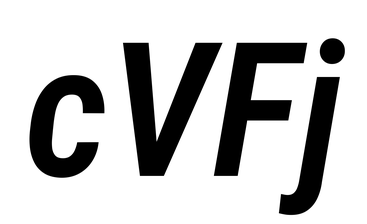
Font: Roboto-Italic_Condensed_SemiBold_Italic